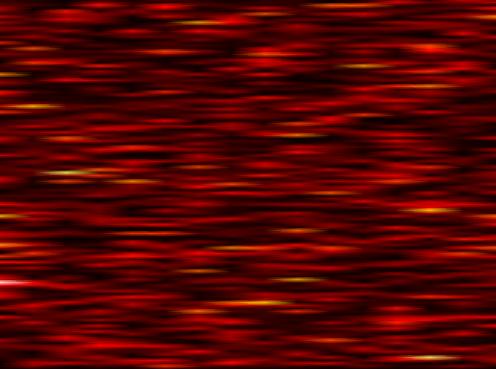
Label: UFMC